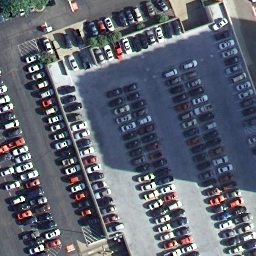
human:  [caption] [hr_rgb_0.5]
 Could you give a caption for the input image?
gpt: Many cars arranged neatly in the parking lot .

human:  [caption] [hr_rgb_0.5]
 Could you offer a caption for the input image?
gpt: Lots of cars parked in lines in the parking lot .

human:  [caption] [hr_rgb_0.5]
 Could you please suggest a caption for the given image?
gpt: It is a parking lot with many cars densely arranged .

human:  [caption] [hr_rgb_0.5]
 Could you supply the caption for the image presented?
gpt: Lots of cars parked neatly in the parking lot .

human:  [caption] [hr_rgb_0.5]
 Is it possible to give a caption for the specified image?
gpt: Many cars densely arranged in the parking lot .